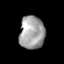
Tissue: lung
Cell type: Pericytes
Senescence score: 0.5788
Nuclear area (px): 806
Mean DAPI intensity: 162.263